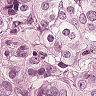
Metastatic tissue present: yes